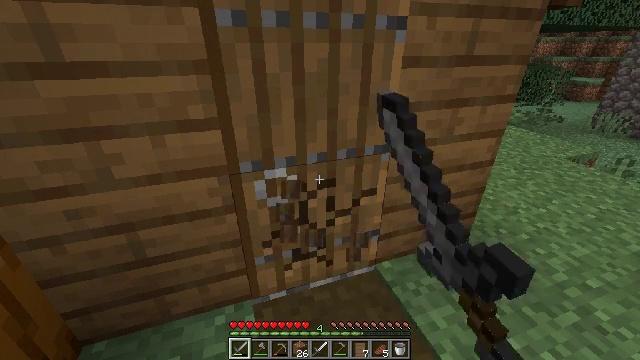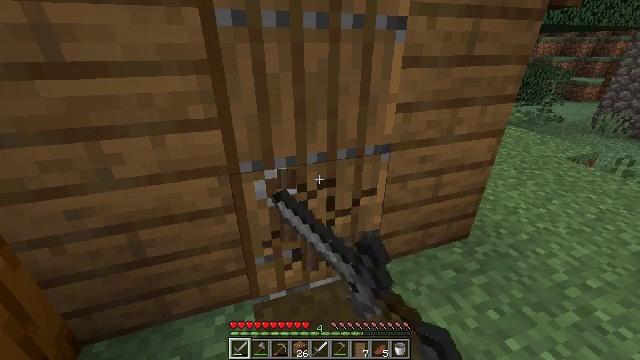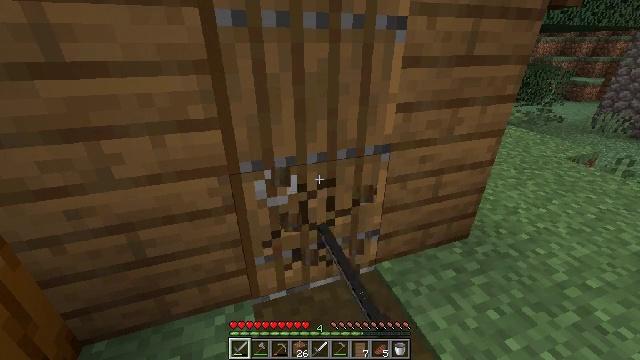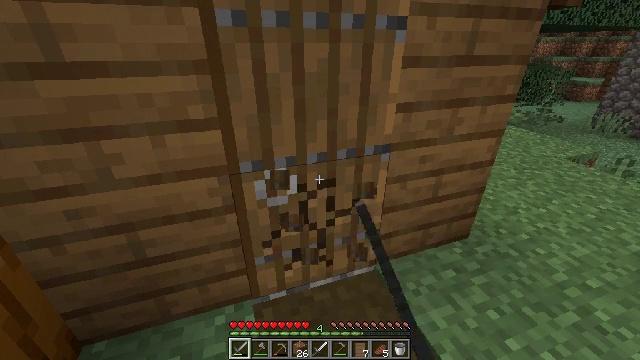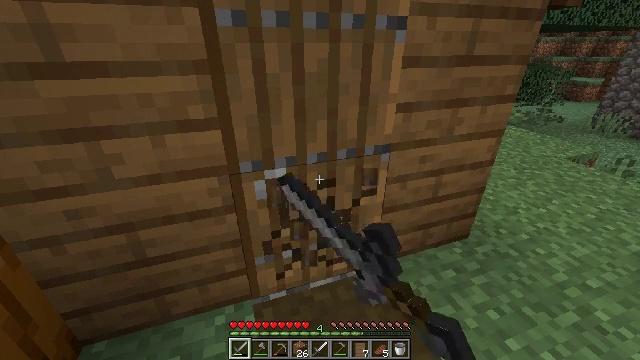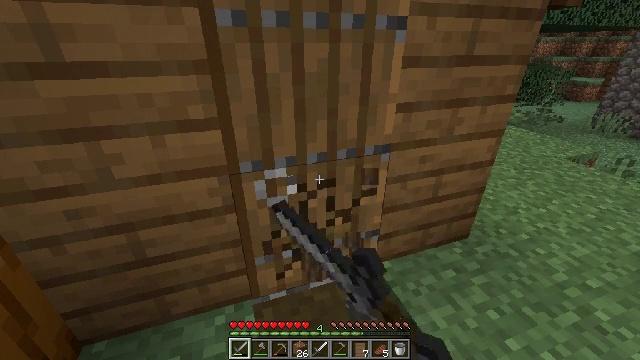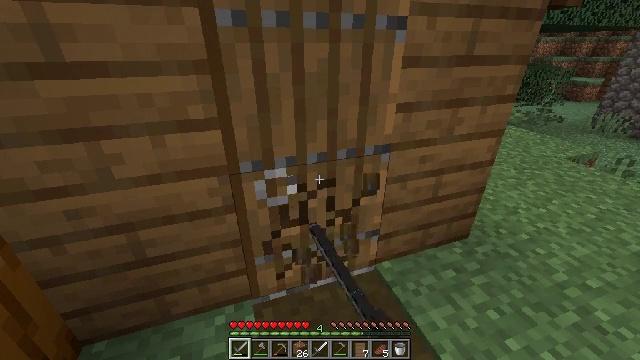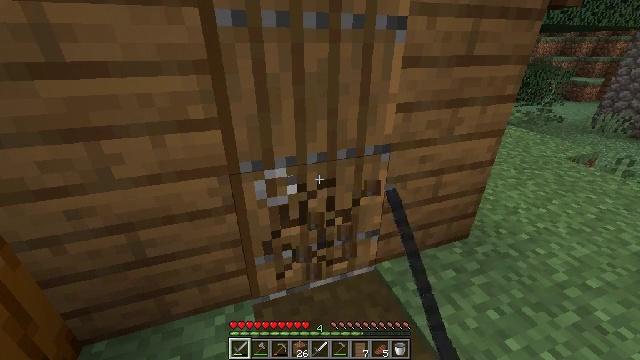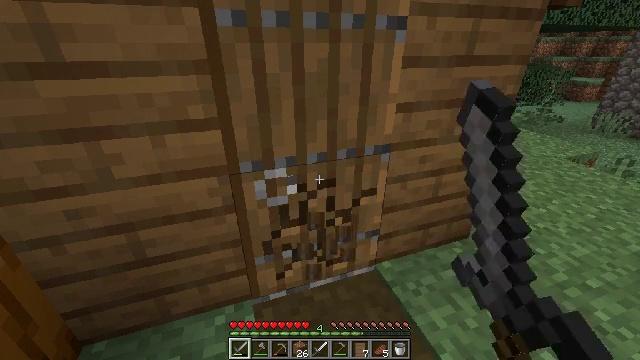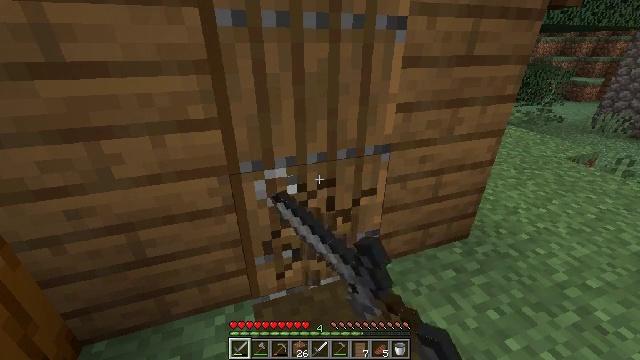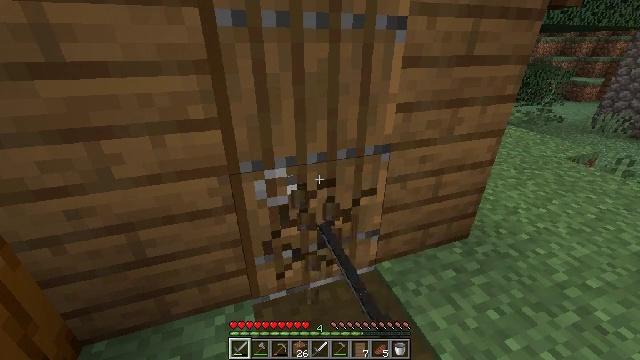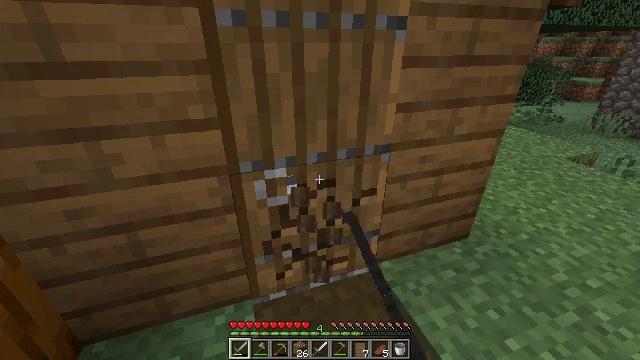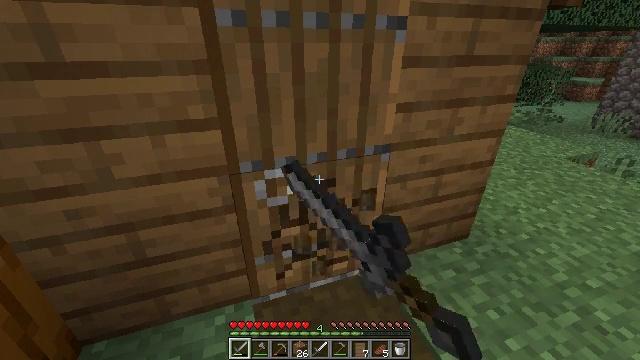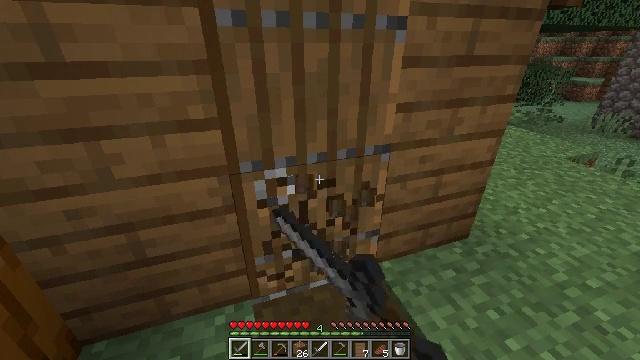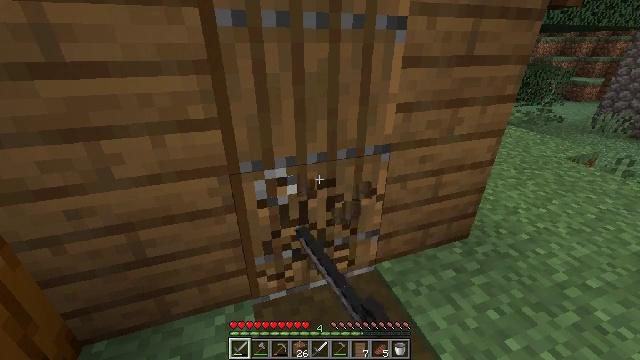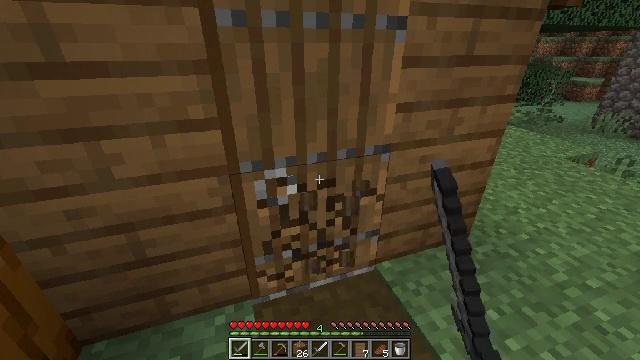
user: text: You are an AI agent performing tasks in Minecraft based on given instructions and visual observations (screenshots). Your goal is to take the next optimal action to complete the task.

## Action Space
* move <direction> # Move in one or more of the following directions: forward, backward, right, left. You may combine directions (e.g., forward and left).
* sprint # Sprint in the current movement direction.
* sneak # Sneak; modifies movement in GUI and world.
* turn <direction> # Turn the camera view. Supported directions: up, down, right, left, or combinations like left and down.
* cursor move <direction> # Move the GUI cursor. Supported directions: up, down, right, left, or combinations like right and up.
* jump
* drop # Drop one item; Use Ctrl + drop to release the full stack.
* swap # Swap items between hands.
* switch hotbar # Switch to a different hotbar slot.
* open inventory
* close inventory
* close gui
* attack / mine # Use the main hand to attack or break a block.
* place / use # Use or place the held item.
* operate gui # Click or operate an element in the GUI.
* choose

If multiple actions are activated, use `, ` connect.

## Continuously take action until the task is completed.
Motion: motion action
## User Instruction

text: Mine the spruce door to collect it.
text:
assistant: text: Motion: attack / mine
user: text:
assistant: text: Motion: attack / mine
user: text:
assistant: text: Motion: attack / mine
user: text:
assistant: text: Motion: attack / mine
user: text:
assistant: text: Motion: attack / mine
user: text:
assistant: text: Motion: attack / mine
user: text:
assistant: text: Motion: attack / mine
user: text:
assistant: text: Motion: attack / mine
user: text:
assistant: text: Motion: attack / mine
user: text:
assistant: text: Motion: attack / mine
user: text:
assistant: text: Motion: attack / mine
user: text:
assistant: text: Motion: attack / mine
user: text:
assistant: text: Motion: attack / mine
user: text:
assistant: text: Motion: attack / mine
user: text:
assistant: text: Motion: attack / mine
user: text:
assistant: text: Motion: attack / mine
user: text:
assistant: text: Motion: attack / mine
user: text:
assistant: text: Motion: attack / mine
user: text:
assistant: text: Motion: attack / mine
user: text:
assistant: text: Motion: attack / mine
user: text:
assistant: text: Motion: attack / mine
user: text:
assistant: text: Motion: attack / mine
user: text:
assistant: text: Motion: attack / mine
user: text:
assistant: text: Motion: attack / mine
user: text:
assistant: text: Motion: attack / mine
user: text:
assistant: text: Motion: attack / mine
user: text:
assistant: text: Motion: attack / mine
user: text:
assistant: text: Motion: attack / mine
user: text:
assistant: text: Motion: attack / mine
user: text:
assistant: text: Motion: attack / mine